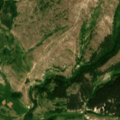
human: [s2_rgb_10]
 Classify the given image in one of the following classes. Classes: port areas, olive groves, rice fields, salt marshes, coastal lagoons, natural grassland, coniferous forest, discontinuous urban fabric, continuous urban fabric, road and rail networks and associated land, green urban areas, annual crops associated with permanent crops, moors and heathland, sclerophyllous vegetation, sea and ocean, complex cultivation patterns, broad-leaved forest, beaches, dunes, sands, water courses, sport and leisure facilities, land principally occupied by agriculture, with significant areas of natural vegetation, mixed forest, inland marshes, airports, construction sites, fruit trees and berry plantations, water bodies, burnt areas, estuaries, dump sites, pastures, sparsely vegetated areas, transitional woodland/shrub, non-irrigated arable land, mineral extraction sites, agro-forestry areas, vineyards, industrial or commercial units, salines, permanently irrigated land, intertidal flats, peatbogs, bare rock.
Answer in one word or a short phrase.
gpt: complex cultivation patterns, coniferous forest, mixed forest, natural grassland, transitional woodland/shrub